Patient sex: M
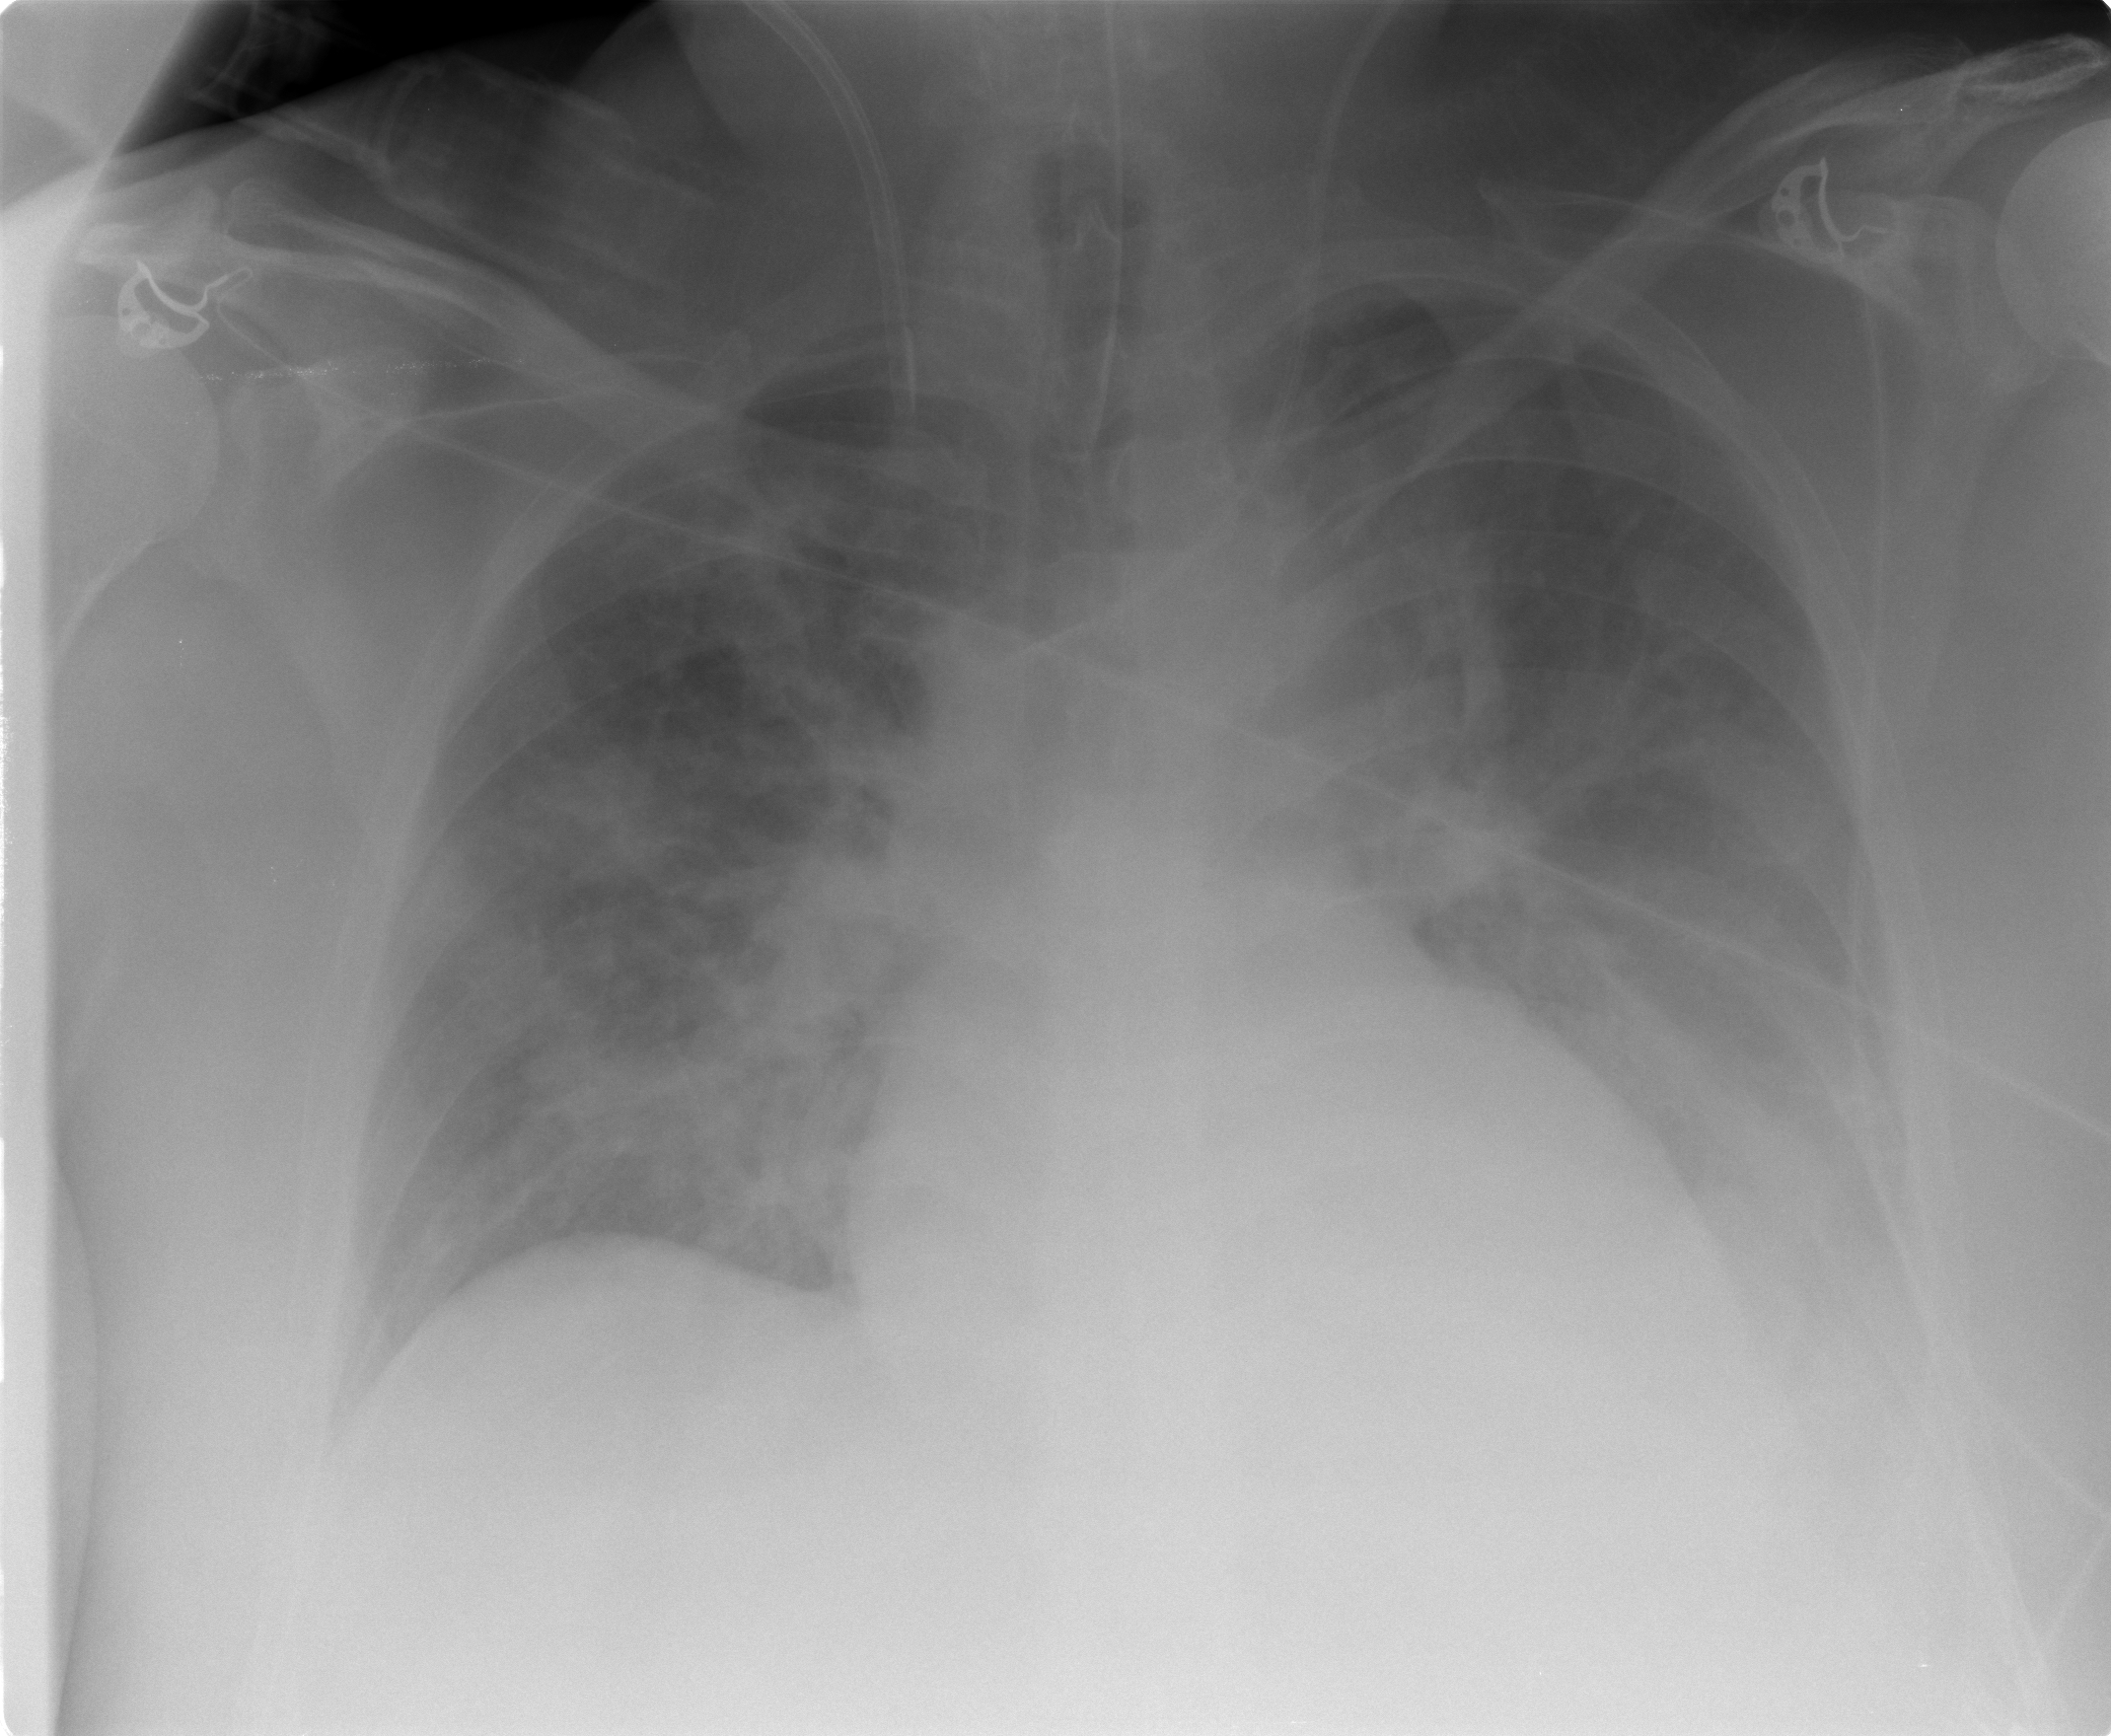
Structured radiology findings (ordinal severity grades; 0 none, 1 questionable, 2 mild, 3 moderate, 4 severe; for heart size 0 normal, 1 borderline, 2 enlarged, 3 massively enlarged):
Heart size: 1
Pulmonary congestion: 3
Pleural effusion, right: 1
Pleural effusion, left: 3
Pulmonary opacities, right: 3
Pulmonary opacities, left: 3
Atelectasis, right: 3
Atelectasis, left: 3